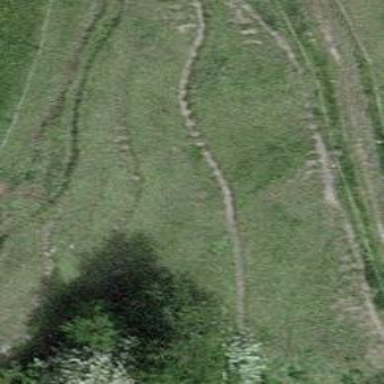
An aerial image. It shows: Path.